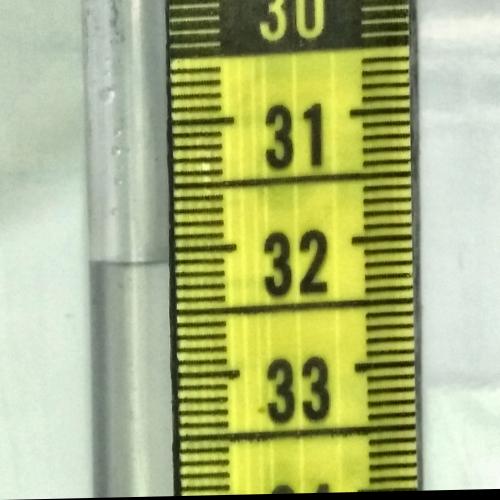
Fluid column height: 32.1 cm